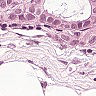
Metastatic tissue present: yes